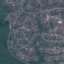
Land use / land cover: Residential